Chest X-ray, PA view. Patient: 44 years old, sex F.
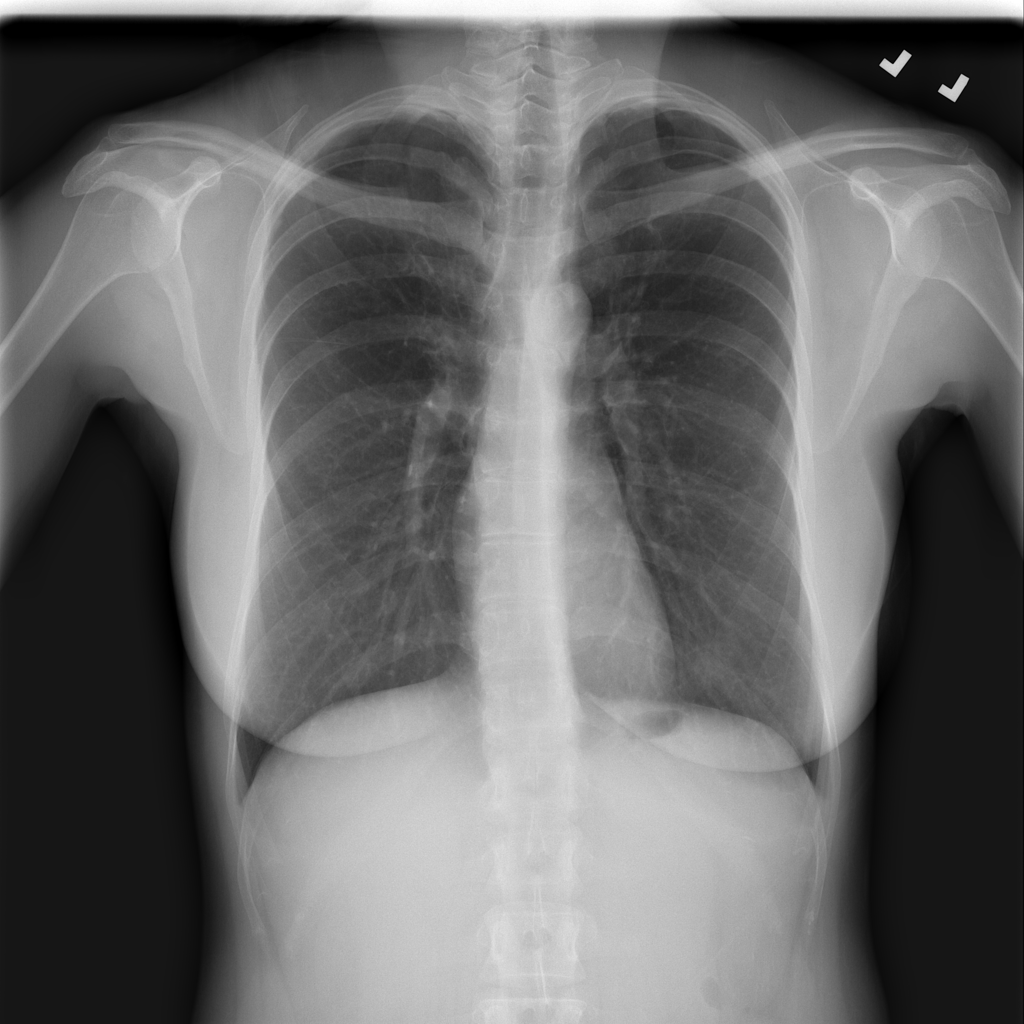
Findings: No Finding